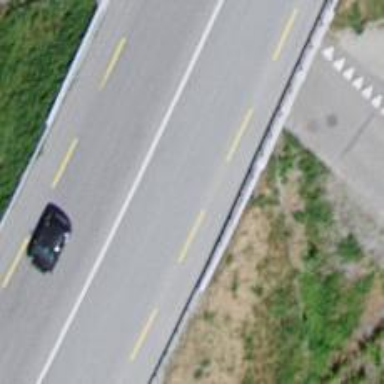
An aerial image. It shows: Bridge with asphalt surface over primary highway. There is designated cycle lane on the bridge.